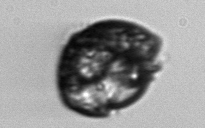
Label: Proterythropsis